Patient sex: F
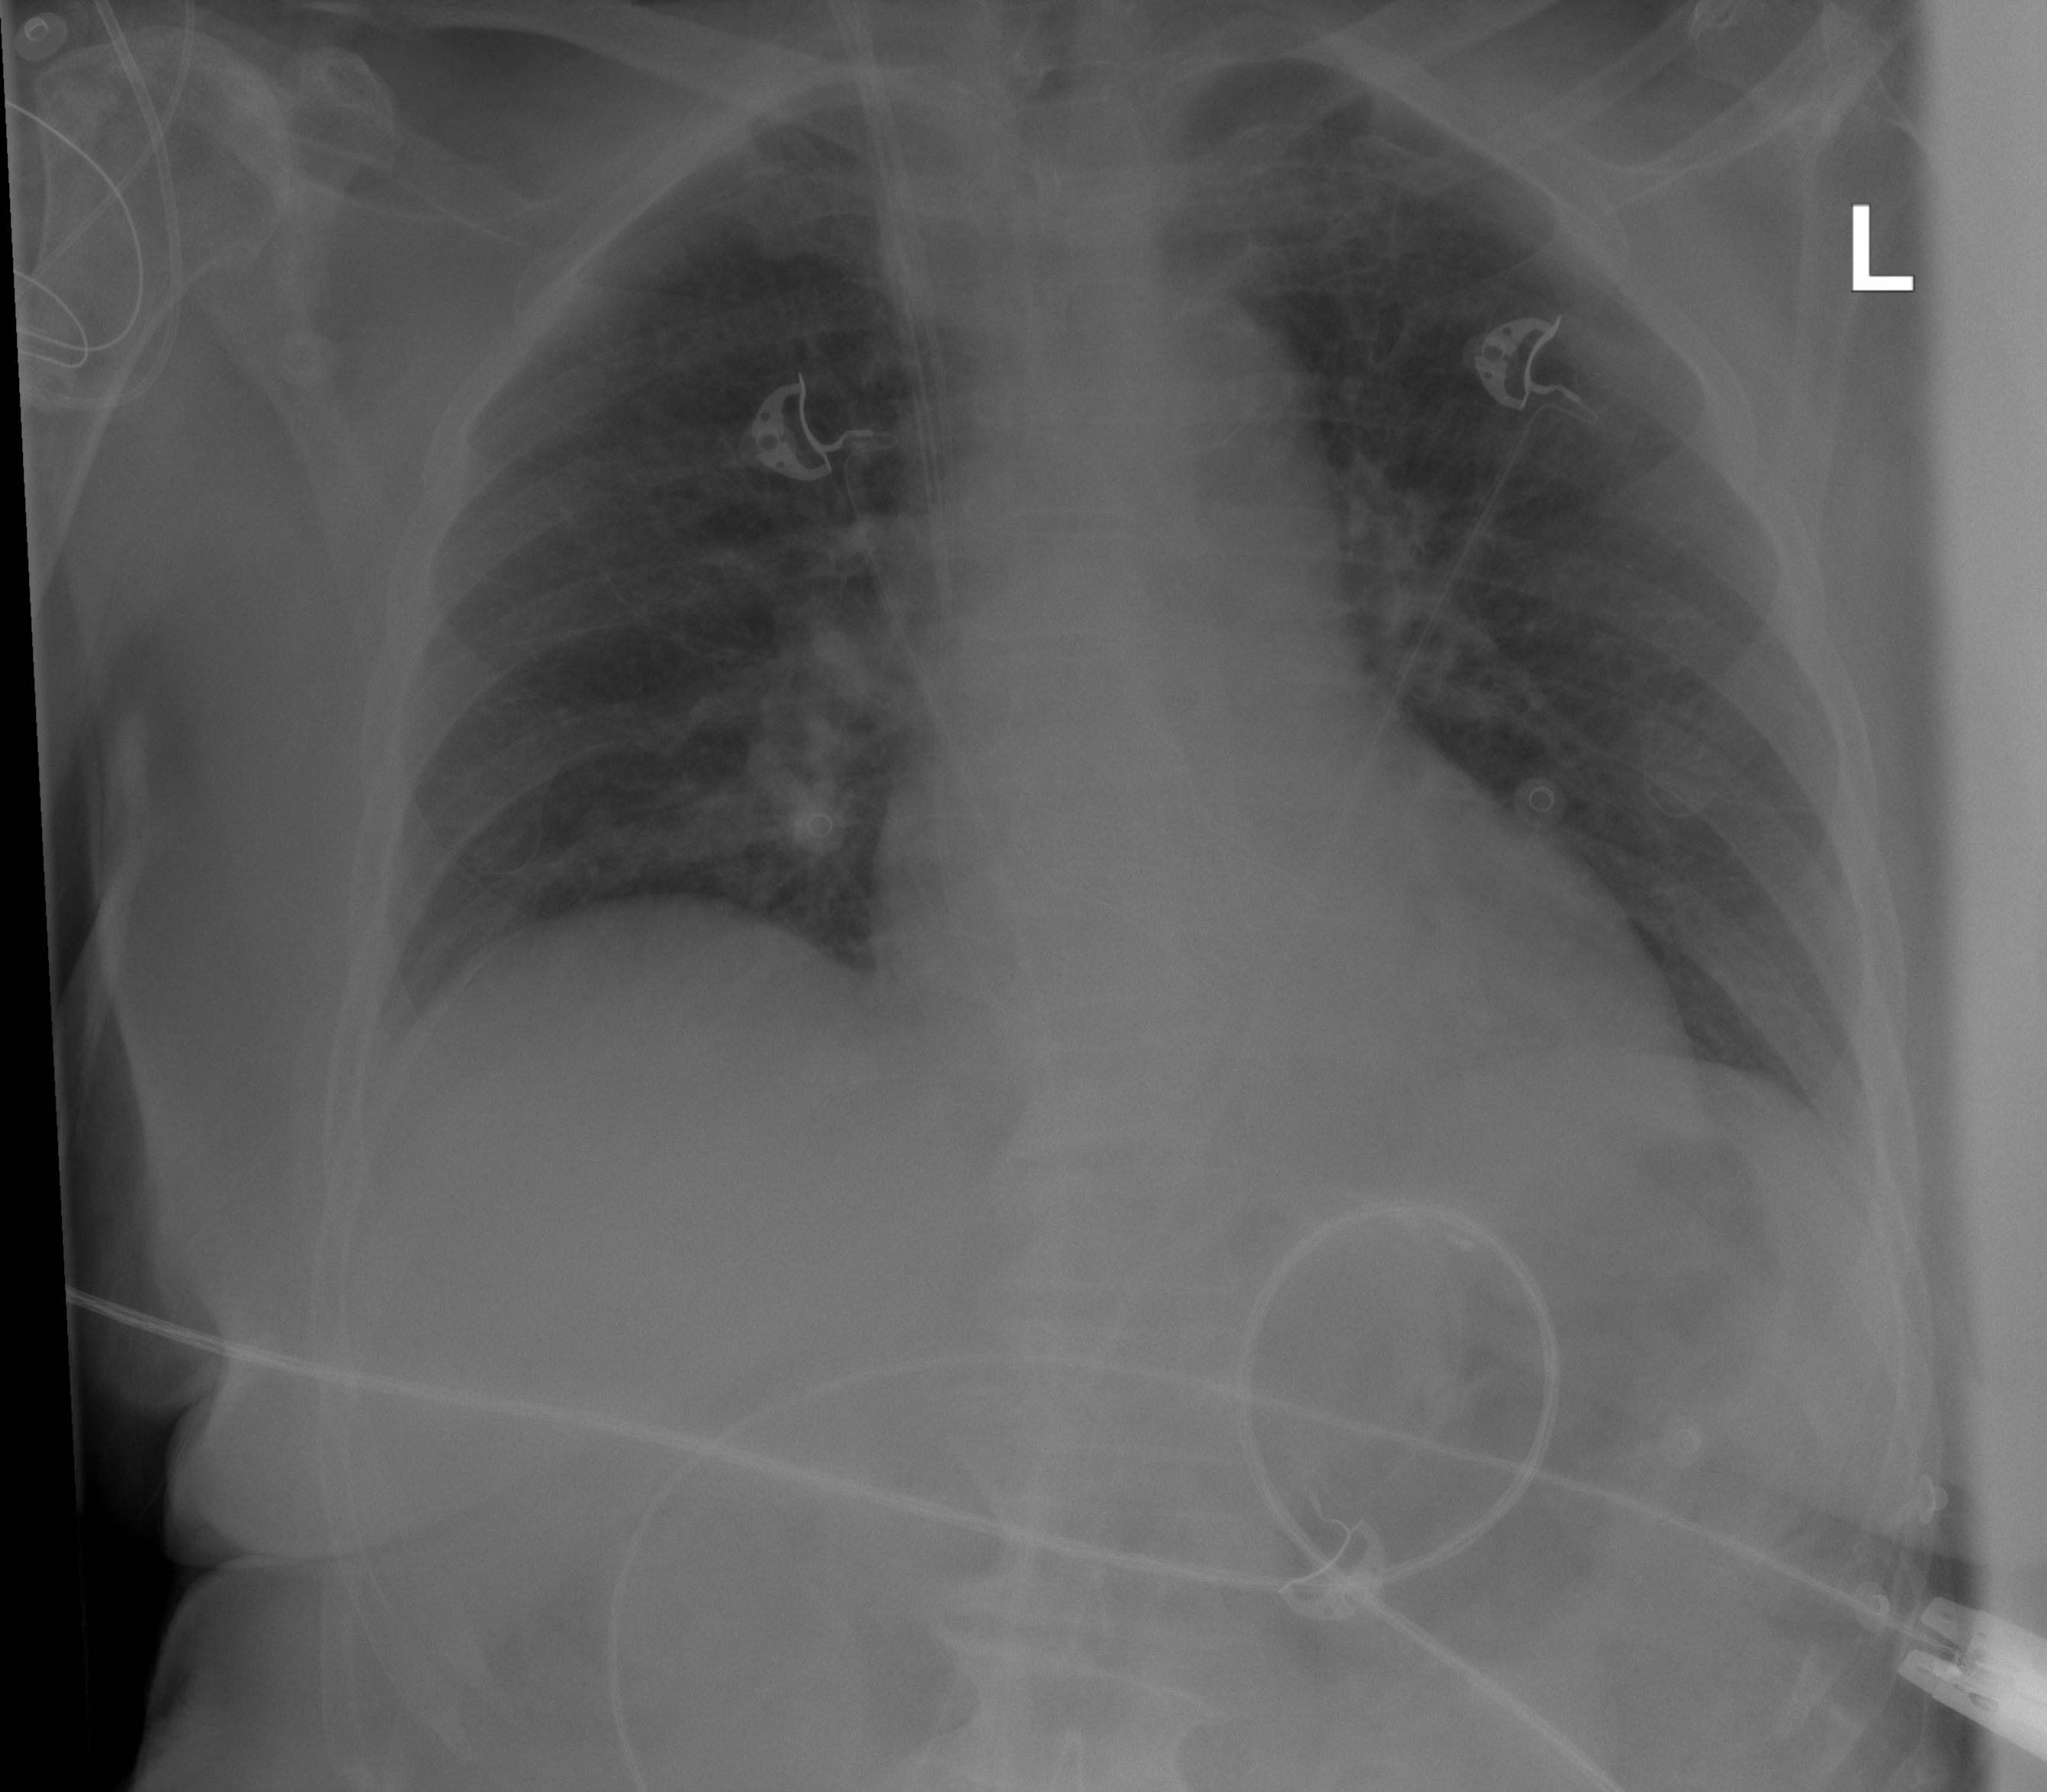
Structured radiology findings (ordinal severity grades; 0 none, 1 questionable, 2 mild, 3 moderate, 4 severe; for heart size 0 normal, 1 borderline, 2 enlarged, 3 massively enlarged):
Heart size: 0
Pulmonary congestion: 0
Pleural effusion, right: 1
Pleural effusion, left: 0
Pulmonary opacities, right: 0
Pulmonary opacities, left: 0
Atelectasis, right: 1
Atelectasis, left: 1